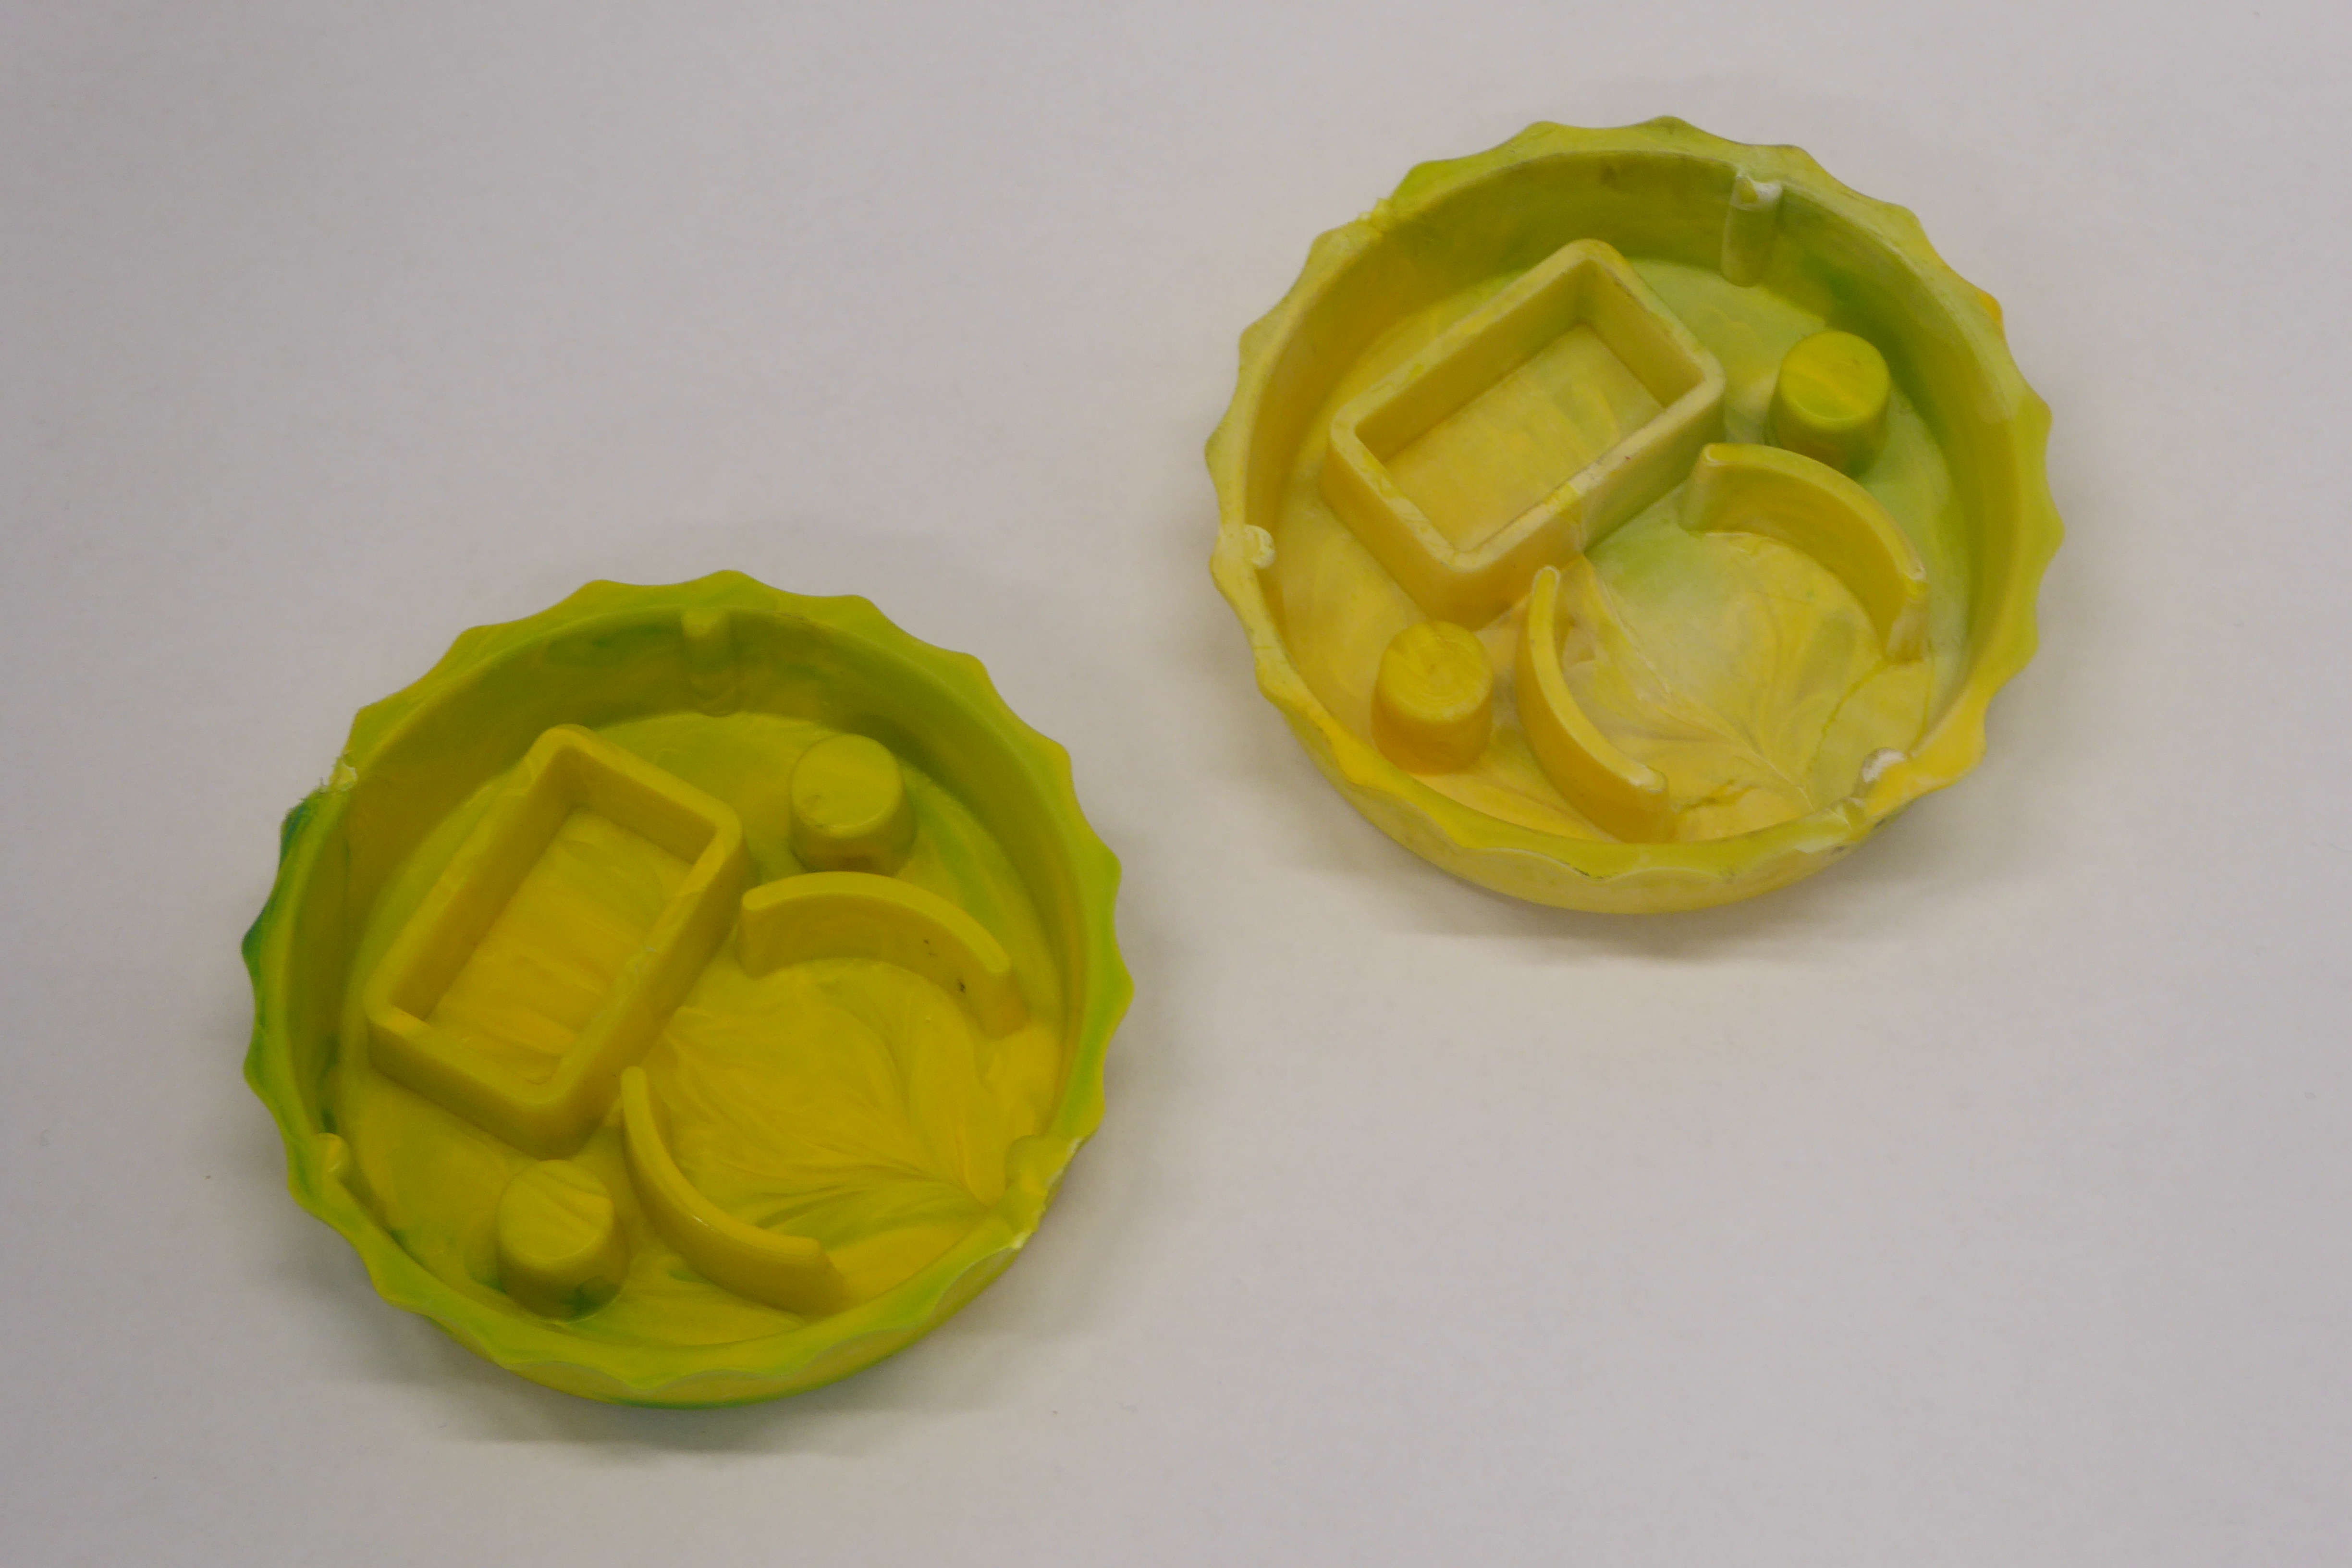
Label: Bottle Opener - Cover